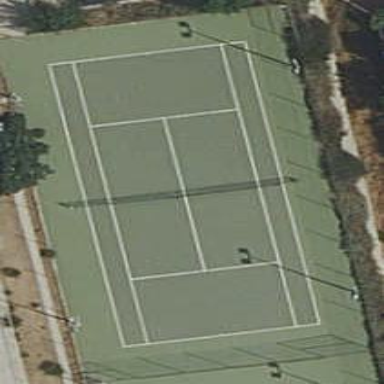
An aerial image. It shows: Tennis court on pitch.